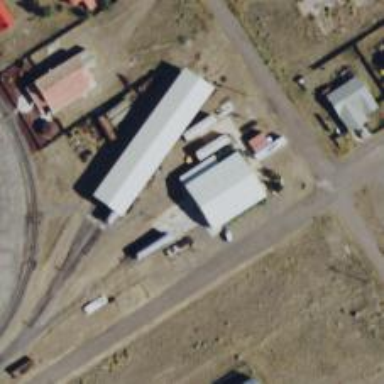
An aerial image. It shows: Preserved railway siding with rail tracks.